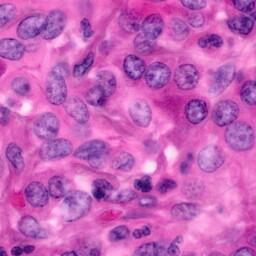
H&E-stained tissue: Pancreatic